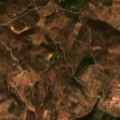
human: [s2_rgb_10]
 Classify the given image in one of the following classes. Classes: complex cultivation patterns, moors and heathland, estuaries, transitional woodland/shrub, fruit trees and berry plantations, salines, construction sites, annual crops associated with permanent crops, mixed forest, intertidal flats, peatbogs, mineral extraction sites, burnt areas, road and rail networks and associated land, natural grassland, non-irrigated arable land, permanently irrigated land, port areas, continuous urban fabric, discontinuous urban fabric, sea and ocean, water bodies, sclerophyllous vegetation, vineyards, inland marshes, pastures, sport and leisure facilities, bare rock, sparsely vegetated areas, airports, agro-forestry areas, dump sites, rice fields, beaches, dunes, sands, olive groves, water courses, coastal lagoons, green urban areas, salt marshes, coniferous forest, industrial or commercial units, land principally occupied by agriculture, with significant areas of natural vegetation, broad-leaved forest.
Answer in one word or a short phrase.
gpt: land principally occupied by agriculture, with significant areas of natural vegetation, coniferous forest, sclerophyllous vegetation